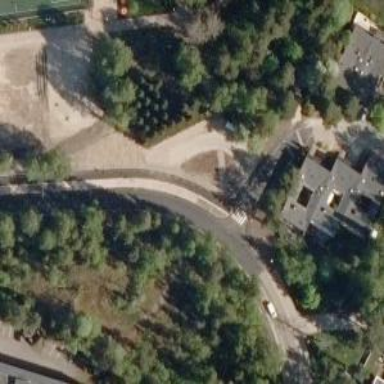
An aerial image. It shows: Asphalt cycleway.